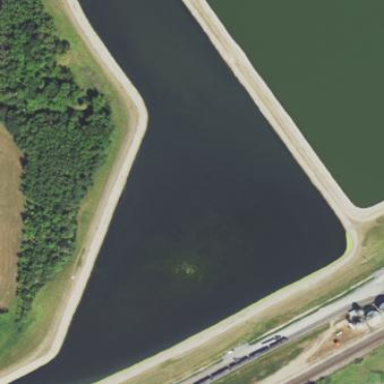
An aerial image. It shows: Image of wastewater.